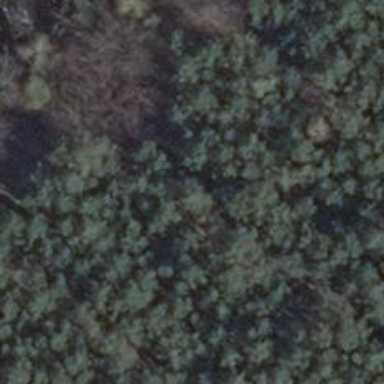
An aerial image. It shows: Beautiful tree in nature.